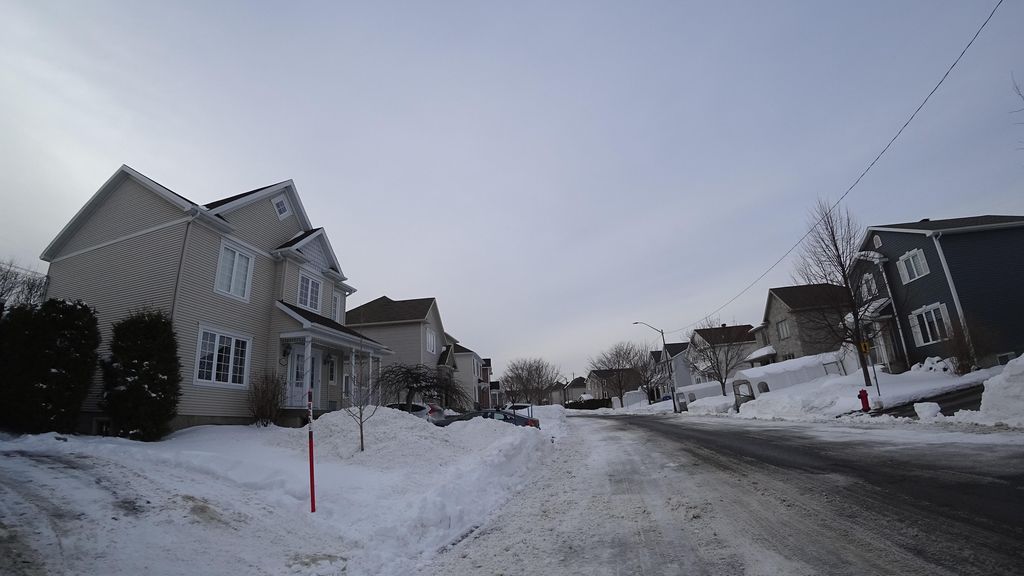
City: quebec_city